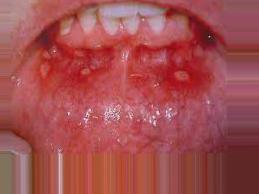
Condition: Mouth Ulcer